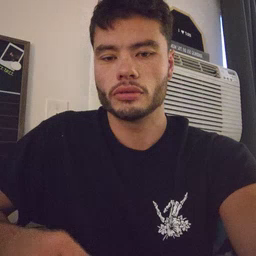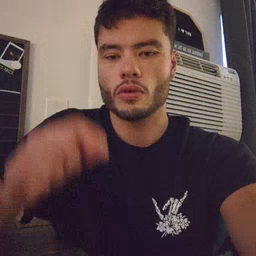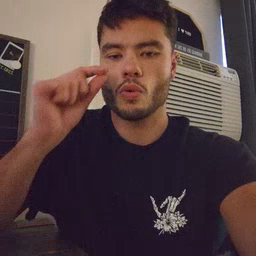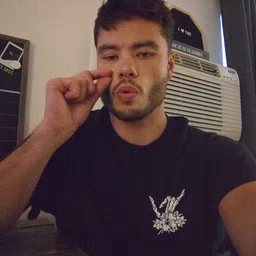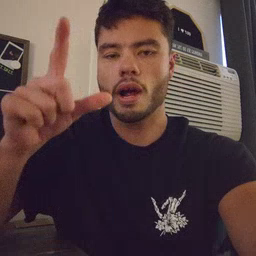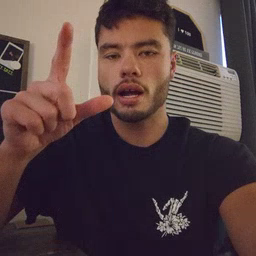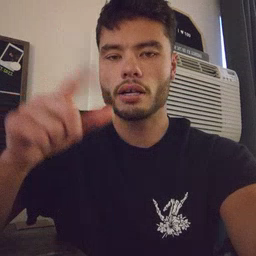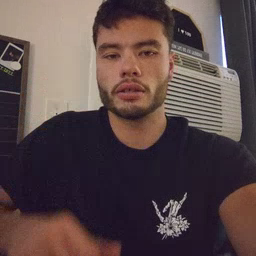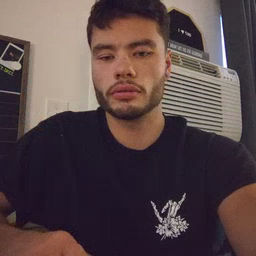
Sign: awake